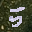
Label: 5